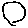
Label: circle